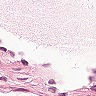
Metastatic tissue present: no